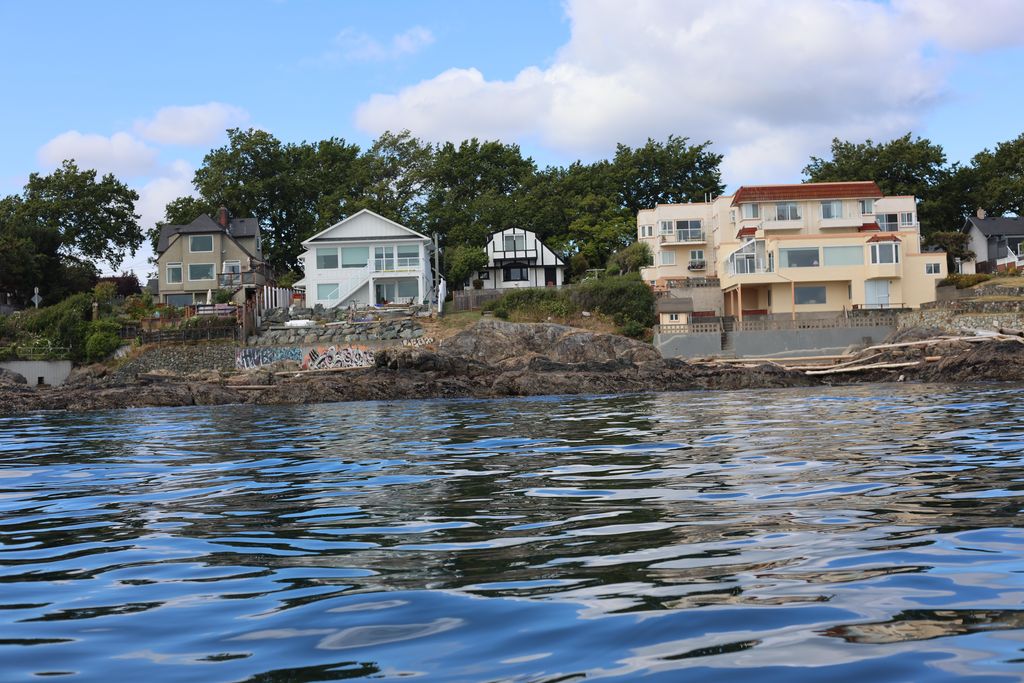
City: victoria